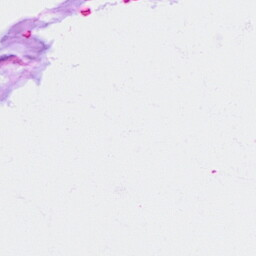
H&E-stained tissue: Ovarian